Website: macys
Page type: delivery-shipping
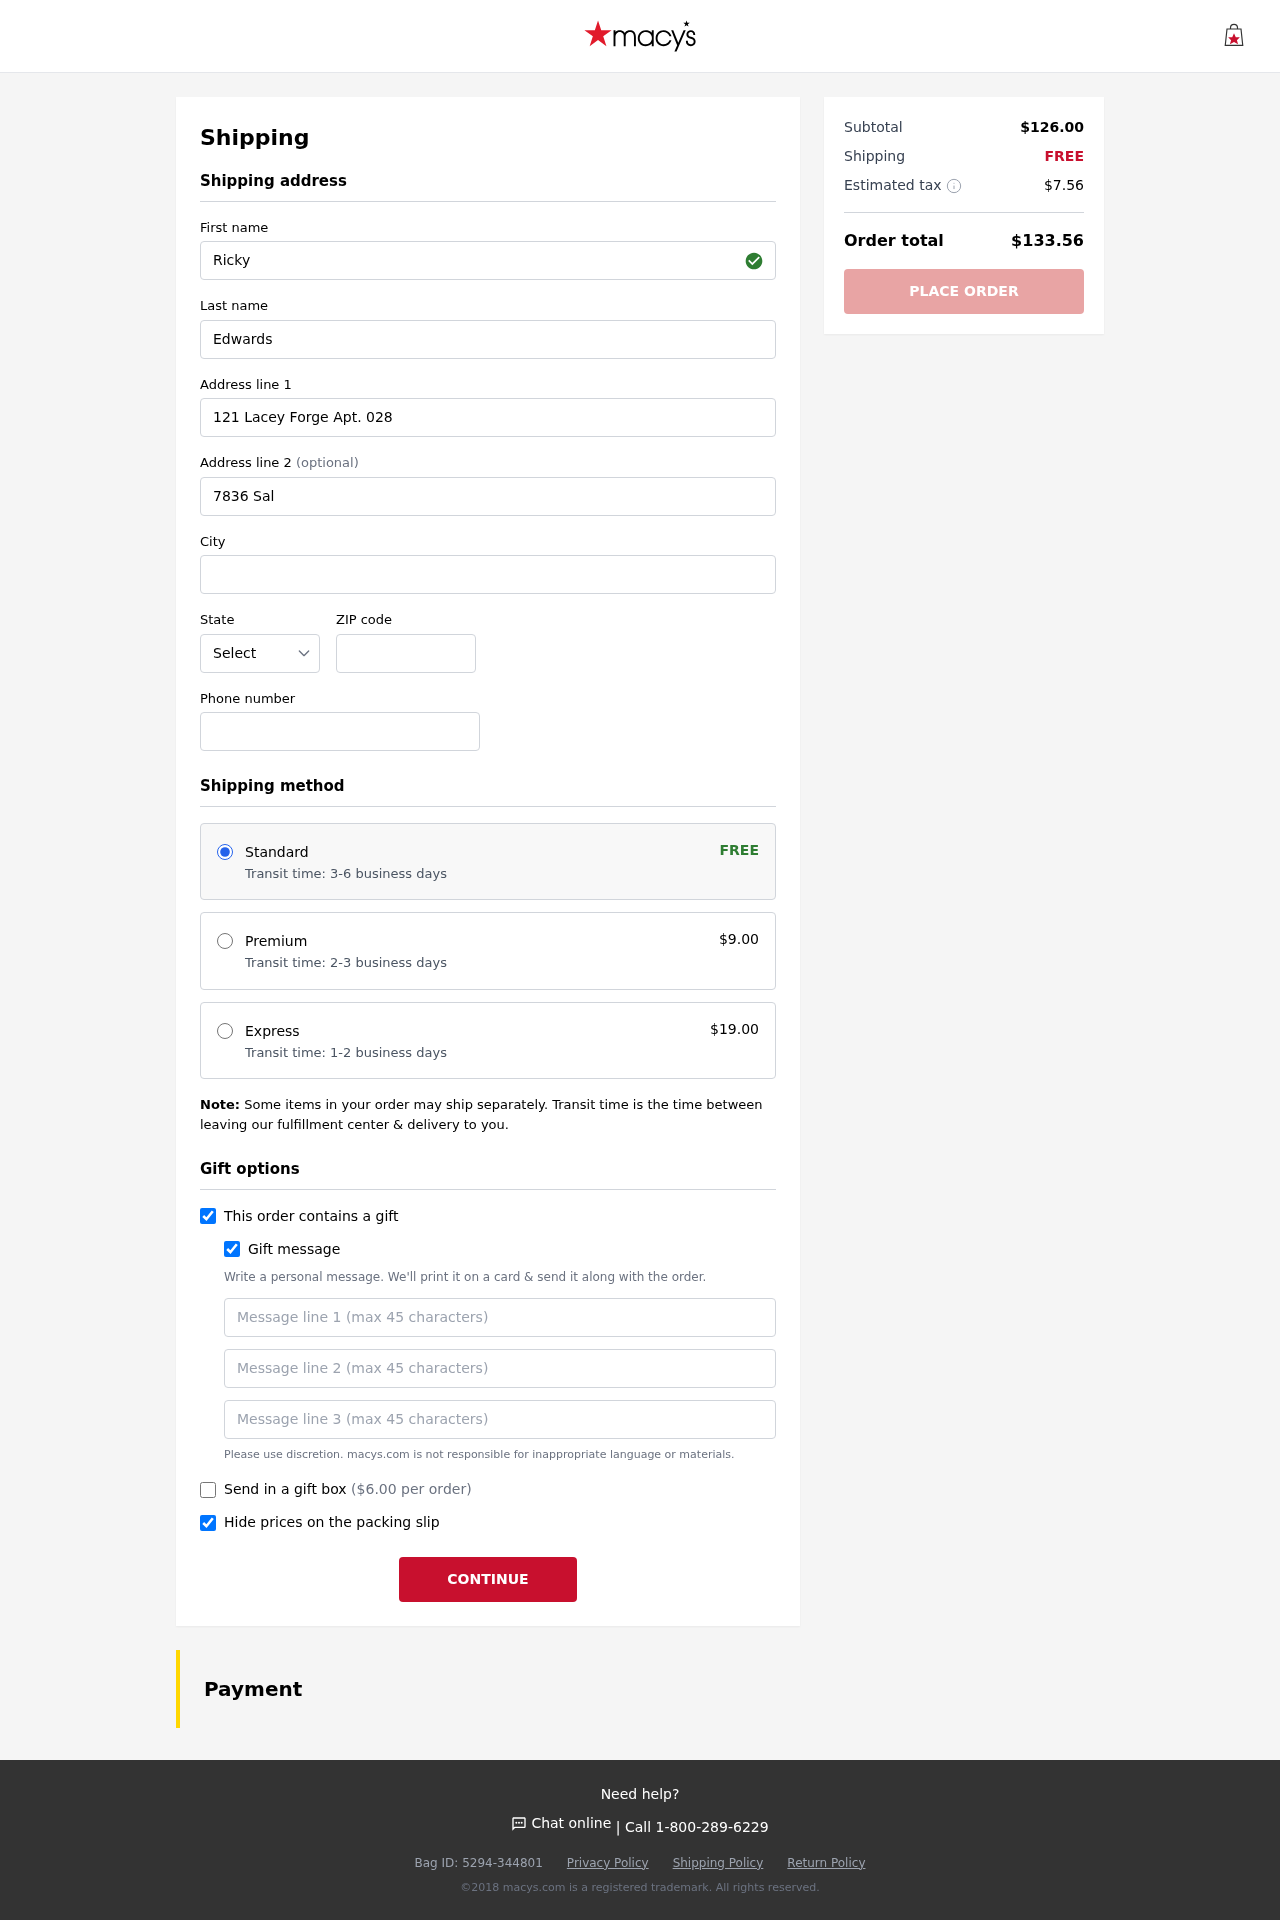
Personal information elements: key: PII_STATE_ABBR
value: MH
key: PII_FIRSTNAME
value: Ricky
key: PII_LASTNAME
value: Edwards
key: PII_STREET
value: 121 Lacey Forge Apt. 028
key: PII_STREET2
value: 7836 Sally Locks Apt. 394
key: PII_CITY
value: Peckmouth
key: PII_POSTCODE
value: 72486
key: PII_PHONE
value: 9976739835
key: PII_GIFT_MESSAGE
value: Hey Brian, I saw these running shoes and immediately thought of you—perfect for your next marathon! Hope they give you that extra boost on the track. Enjoy! Ricky
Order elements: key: ORDER_SHIPPING_STANDARD
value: Transit time: 3-6 business days
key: ORDER_SHIPPING_COST
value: FREE
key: ORDER_SHIPPING_PREMIUM
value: Transit time: 2-3 business days
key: ORDER_SHIPPING_PREMIUM_PRICE
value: $9.00
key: ORDER_SHIPPING_EXPRESS
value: Transit time: 1-2 business days
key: ORDER_SHIPPING_EXPRESS_PRICE
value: $19.00
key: ORDER_GIFT_BOX_PRICE
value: ($6.00 per order)
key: ORDER_SUBTOTAL
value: $126.00
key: ORDER_SHIPPING_COST2
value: FREE
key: ORDER_TAX
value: $7.56
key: ORDER_TOTAL
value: $133.56